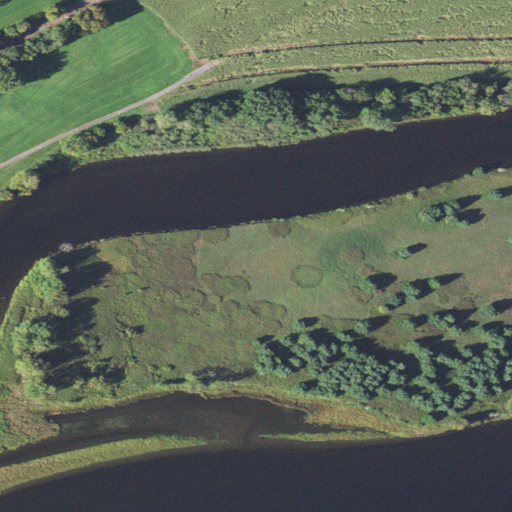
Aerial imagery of island in New Hampshire named Stevens Island containing pasture, open water, cultivated crops, woody wetlands, deciduous forest, grassland, mixed forest, and herbaceous wetlands